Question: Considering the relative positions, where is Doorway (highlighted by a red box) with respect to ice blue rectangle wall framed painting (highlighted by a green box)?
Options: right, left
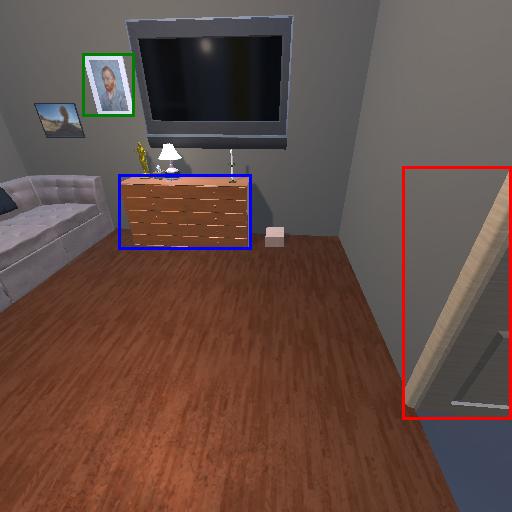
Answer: right